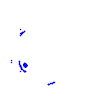
Particle: electron